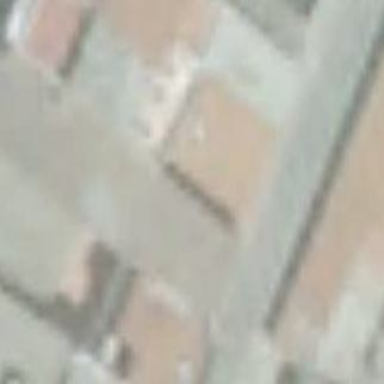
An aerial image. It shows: Residential building.